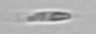
Label: flagellate_morphotype3